Question: A the moment I have this options menu

I would like to add to options at the bottom below hybrid map. Here is my code. I have added in where I would like the two other menu options to be but they don't work.
'''
@Override
public boolean onOptionsItemSelected(MenuItem item)
{
super.onOptionsItemSelected(item);
switch(item.getItemId())
{
case R.id.normal_map:
mapType=GoogleMap.MAP_TYPE_NORMAL;
break;
case R.id.satellite_map:
mapType=GoogleMap.MAP_TYPE_SATELLITE;
break;
case R.id.terrain_map:
mapType=GoogleMap.MAP_TYPE_TERRAIN;
break;
case R.id.hybrid_map:
mapType=GoogleMap.MAP_TYPE_HYBRID;
break;
case R.id.games2014:
games2014=true;
break;
case R.id.games_past:
games2014=false;
break;
}
googleMap.setMapType(mapType);
return true;
}
<?xml version="1.0" encoding="utf-8"?>
<menu xmlns:android="http://schemas.android.com/apk/res/android">
<item android:id="@+id/map_types"
android:title="Menu"
android:showAsAction="always">
<menu>
<item android:id="@+id/normal_map"
android:title="Mormal map"/>
<item android:id="@+id/satellite_map"
android:title="Satellite map"/>
<item android:id="@+id/terrain_map"
android:title="Terrain map"/>
<item android:id="@+id/hybrid_map"
android:title="Hybrid map"/>
<Item android:id="@+id/games2014"
android:title="2014 Games"/>
<Item android:id="@+id/games_past"
android:title="Previous Games"/>
</menu>
</item>
'''
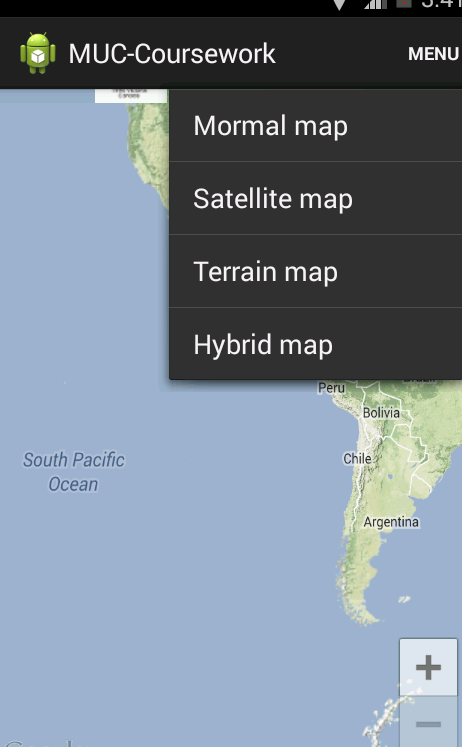
Answer: '''
<Item android:id="@+id/games2014"
android:title="2014 Games"/>
<Item android:id="@+id/games_past"
android:title="Previous Games"/>
'''
Your "I" in "Item" is capital. It should be a lowercase "i" - "item"